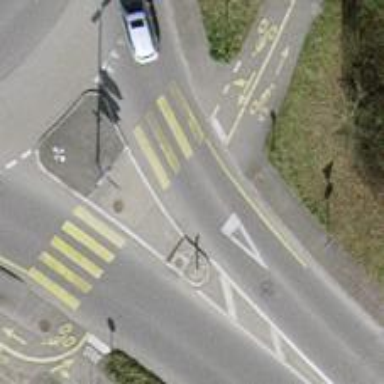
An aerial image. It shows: Uncontrolled zebra crossing with zebra markings.